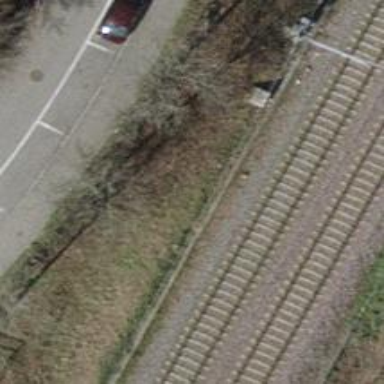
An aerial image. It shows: Milestone along the railway with catenary mast.